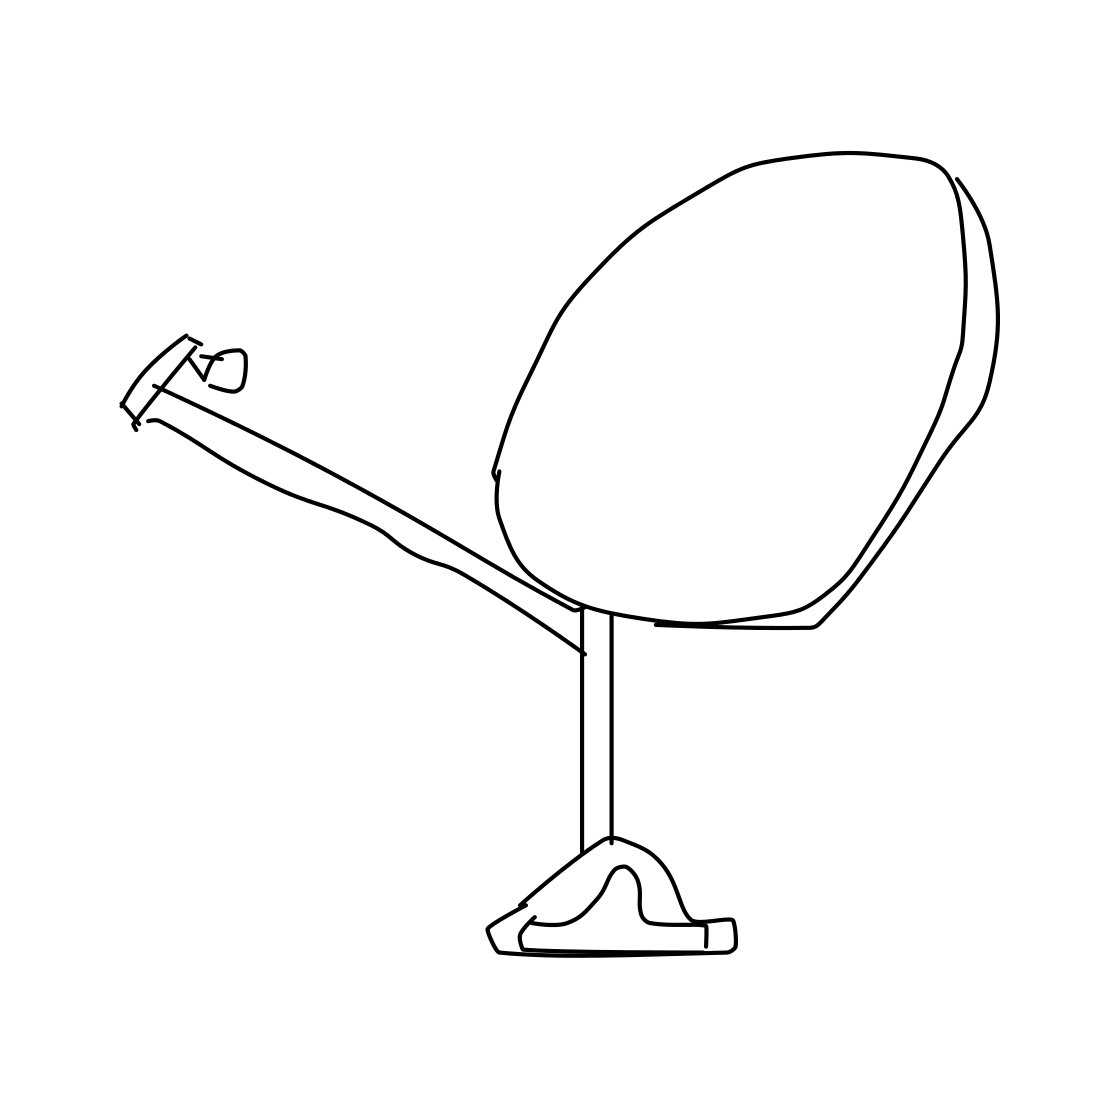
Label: satellite dish